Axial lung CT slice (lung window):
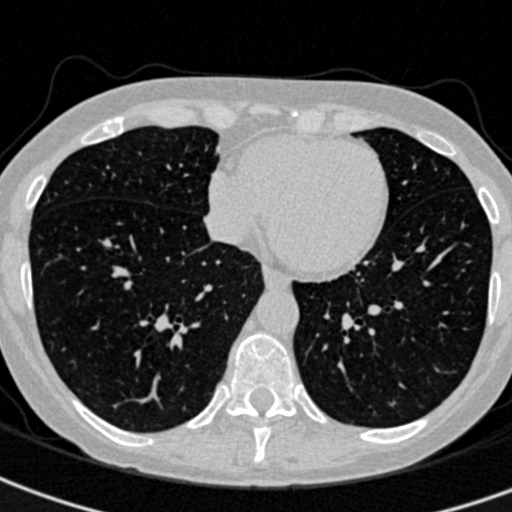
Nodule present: no